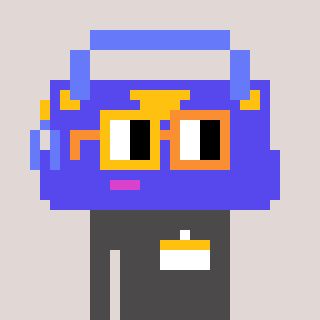
a pixel art character with square yellow and orange glasses, a bag-shaped head and a grayscale-colored body on a warm background